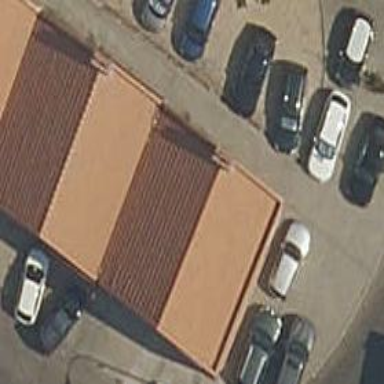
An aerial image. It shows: Industrial building with gabled roof.